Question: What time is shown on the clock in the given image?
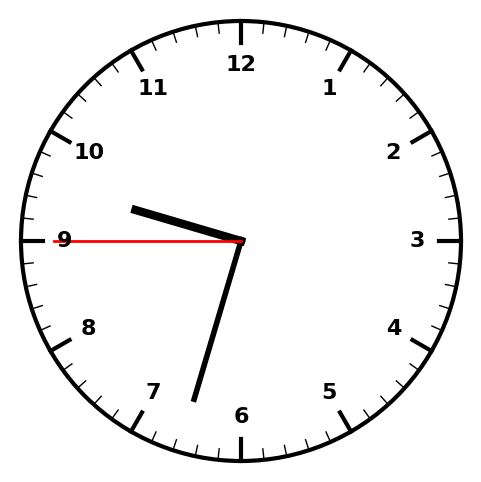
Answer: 09:32:45